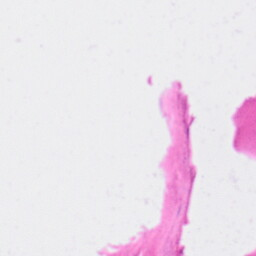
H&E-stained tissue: Skin